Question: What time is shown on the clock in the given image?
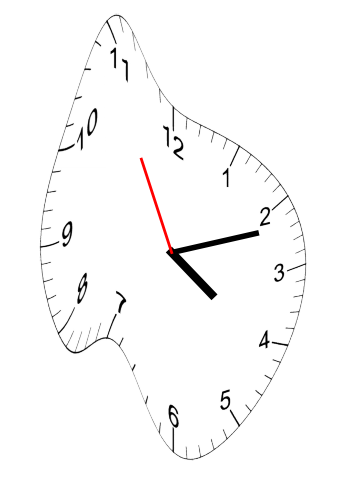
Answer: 04:11:55